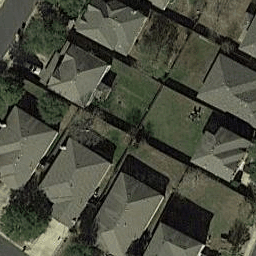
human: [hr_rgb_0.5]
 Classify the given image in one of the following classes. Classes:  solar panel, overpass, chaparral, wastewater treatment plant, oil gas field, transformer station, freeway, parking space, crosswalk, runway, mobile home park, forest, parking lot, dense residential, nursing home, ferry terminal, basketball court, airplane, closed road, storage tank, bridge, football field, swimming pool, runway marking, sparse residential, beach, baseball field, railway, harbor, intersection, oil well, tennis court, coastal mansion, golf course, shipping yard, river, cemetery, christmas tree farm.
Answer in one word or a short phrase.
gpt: dense residential